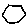
Label: hexagon